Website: apple
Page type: payment
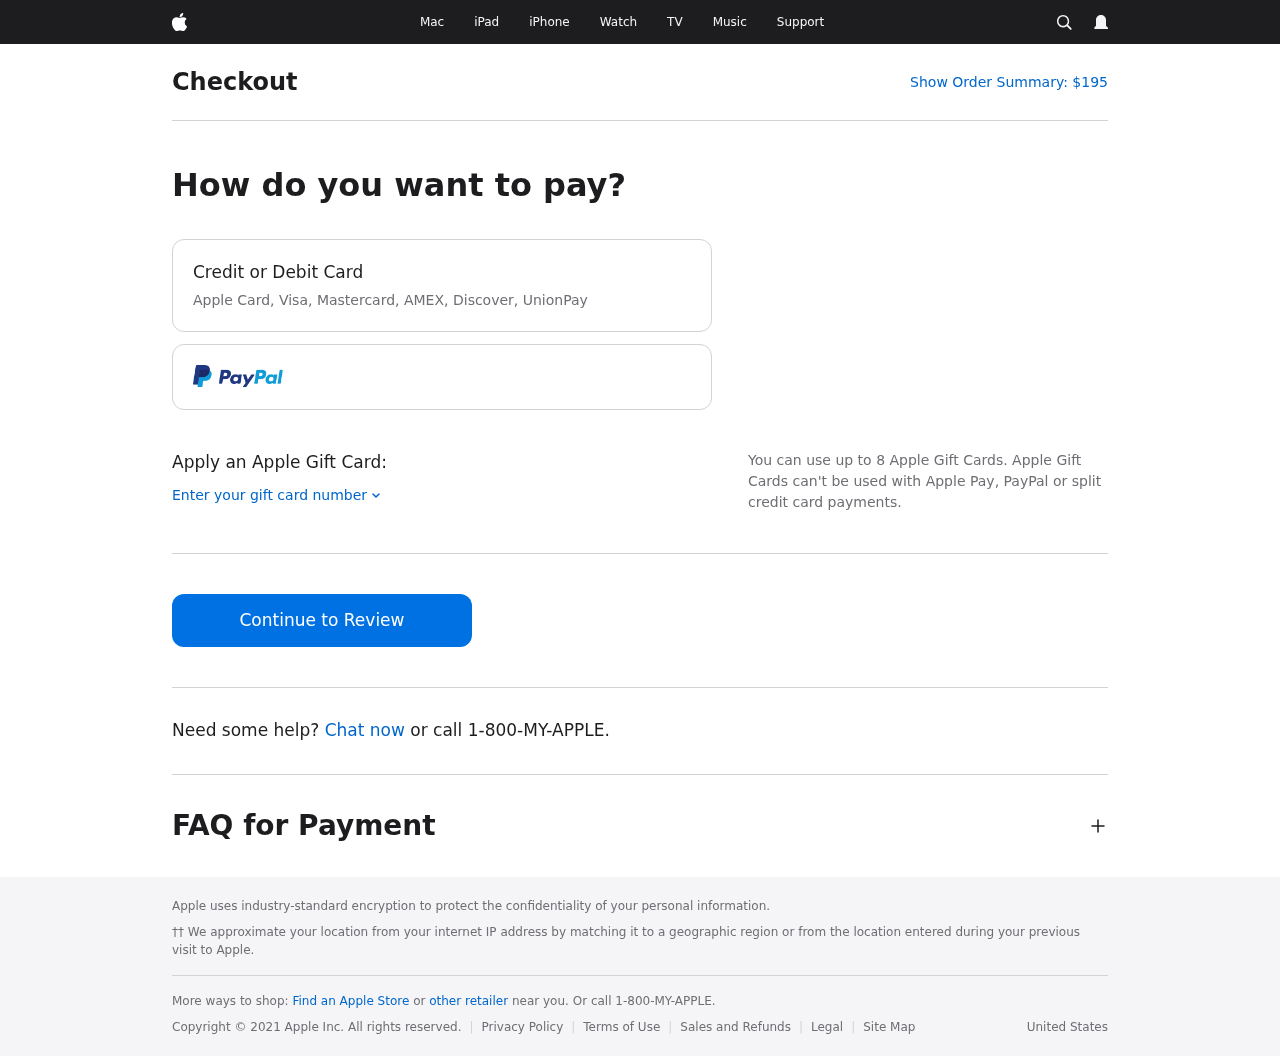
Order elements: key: ORDER_TOTAL
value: $195